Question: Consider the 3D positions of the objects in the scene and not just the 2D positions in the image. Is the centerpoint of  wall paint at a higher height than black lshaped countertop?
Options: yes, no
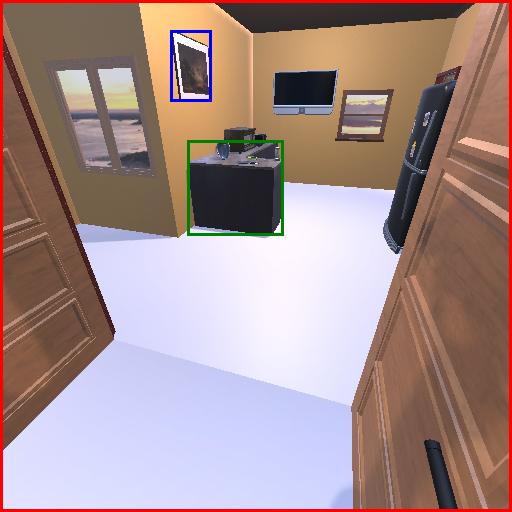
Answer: yes